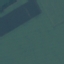
Label: AnnualCrop